Question: I'm working on a project that produces data files that are square matrices of numbers, either 1 or -1. I need to visualize this as images, and what I do now is using Matlab to open them, the matlab function 'imshow' automatically draws those kind of matrices as monochrome black and white images.
Using matlab though is very slow and I was wondering if there was some linux program that I can fastly use from the terminal to do so, like an imagemagick oneliner or something similar.
This is an example of file
'''
-1 1 -1 -1 1 -1 -1 -1
-1 -1 -1 -1 -1 -1 -1 -1
-1 -1 -1 -1 1 1 -1 -1
-1 -1 -1 -1 -1 -1 -1 -1
-1 -1 -1 -1 -1 -1 -1 -1
-1 -1 -1 -1 -1 -1 -1 -1
-1 -1 -1 -1 -1 -1 -1 -1
-1 -1 -1 -1 -1 -1 -1 -1
'''
And this would be the image

The actual matrices would be of the order of '128x128'.
Thank you!
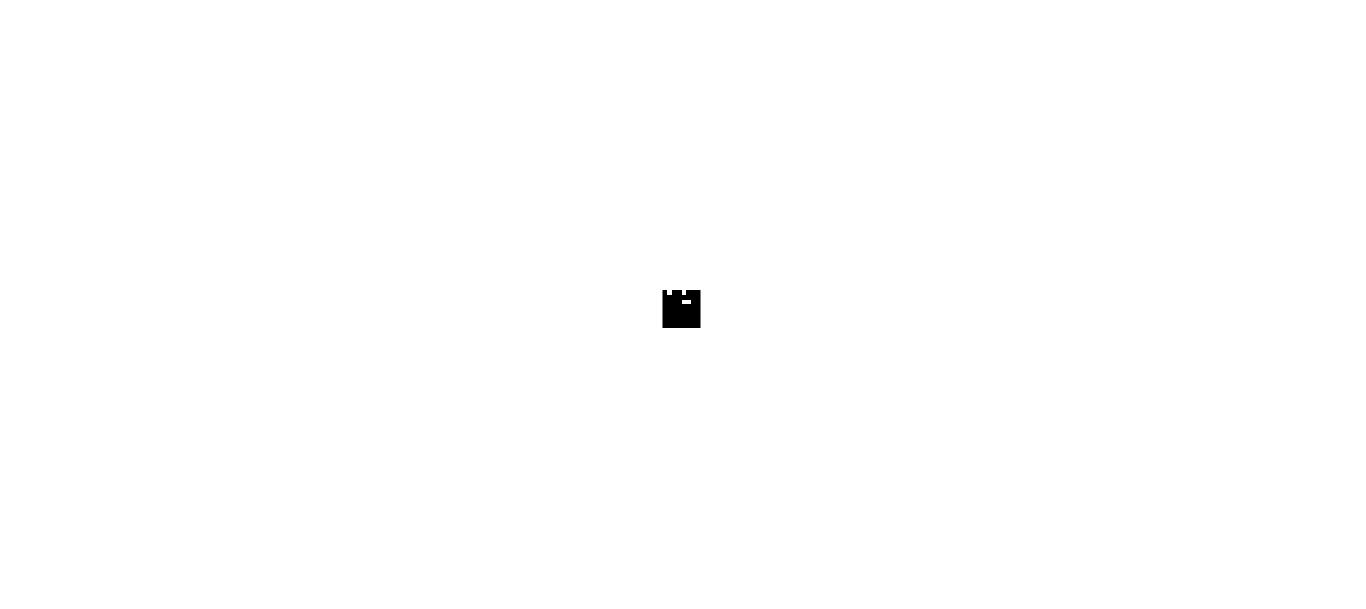
Answer: It is trivial to convert your data to "PBM" format, even with a text editor,as I've done here. Change all of the " 1" to "0", "-1" to "1", and add a one-line header "P1 8 8 1" (substitute the actual width and height for "8 8"). Here's a one-line script matrix2pbm that does that:
'''
echo P1 $2 $3 1; sed -e "s/-1/z/g; s/1/0/g; s/z/1/g" $1
'''
Run it with
'''
./matrix2pbm matrix.txt 8 8 > matrix.pbm
cat matrix.pbm
P1 8 8 1
1 0 1 1 0 1 1 1
1 1 1 1 1 1 1 1
1 1 1 1 0 0 1 1
1 1 1 1 1 1 1 1
1 1 1 1 1 1 1 1
1 1 1 1 1 1 1 1
1 1 1 1 1 1 1 1
1 1 1 1 1 1 1 1
'''
The PBM format is one of the Netpbm image formats <URL>
If you like, you can then use ImageMagick or some other file converter to convert the result into some other format:
'''
convert matrix.pbm matrix.png
'''
As emcconville commented, you can do both transformations with this one-liner:
'''
./matrix2pbm matrix.txt 8 8 | convert pbm:- matrix.png
'''